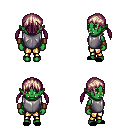
a pixel art fantasy rpg character, female body template, orc, green skin, steel chest armor, gold greaves, white blonde twin-tailed hairstyle, leather bracers, black slippers, four views (front, back, left, right), 2x2 character sprite sheet, small pixel art, hard edges, no anti-aliasing